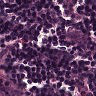
Metastatic tissue present: no